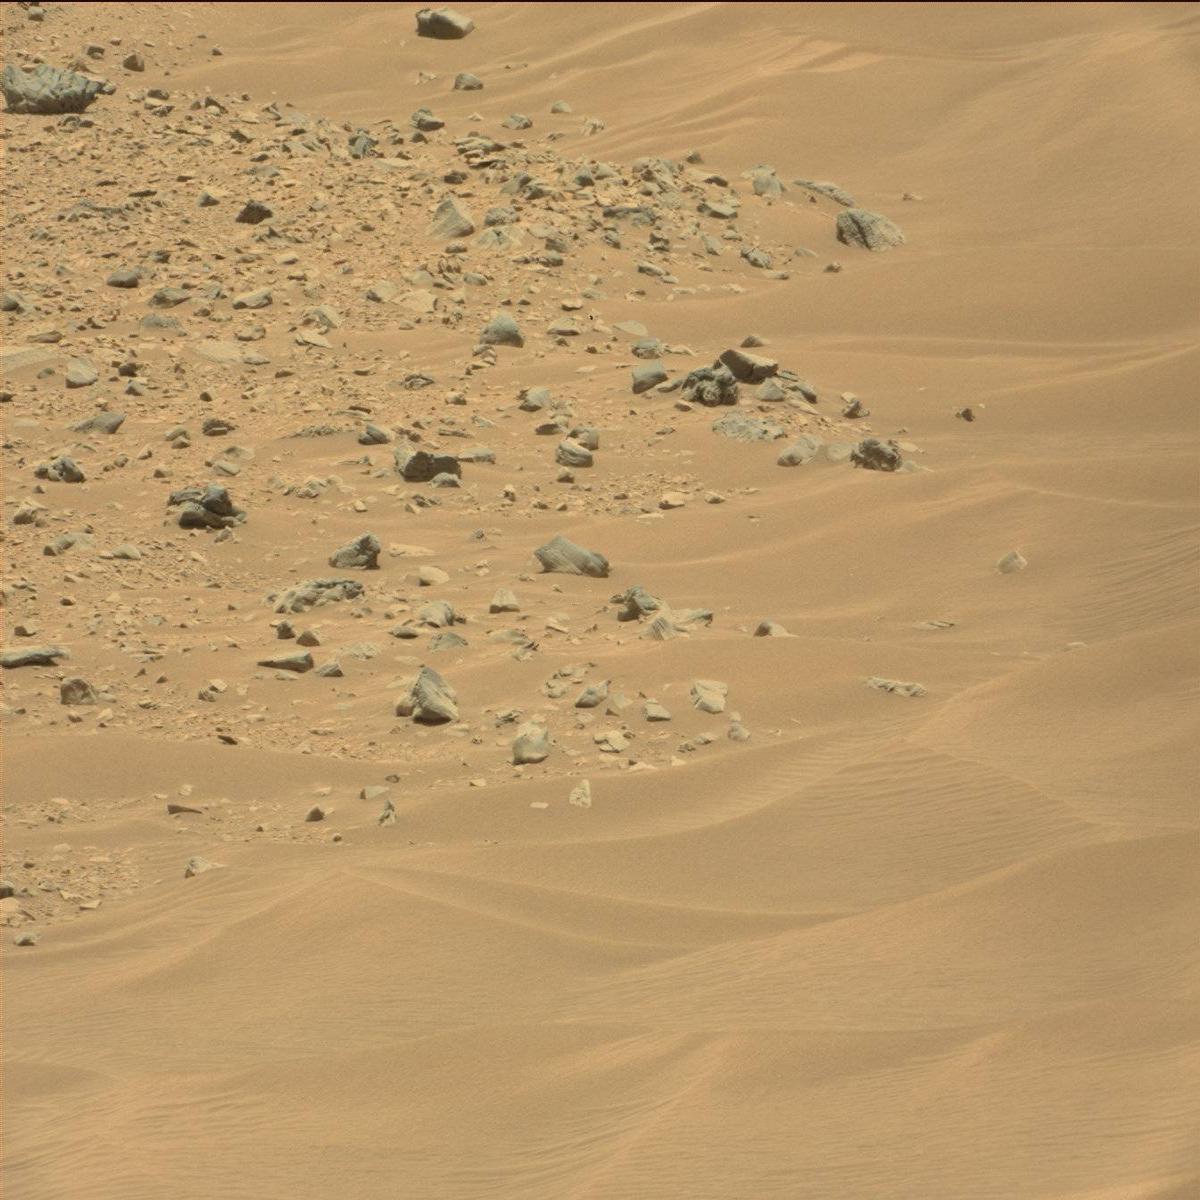
Terrain classes present: Bedrock, Sand / Soil